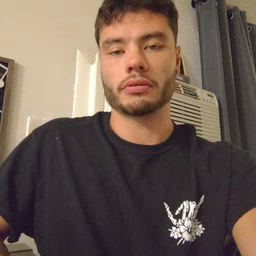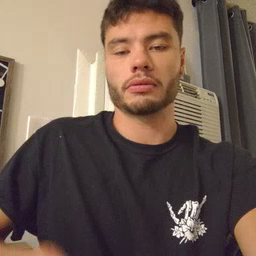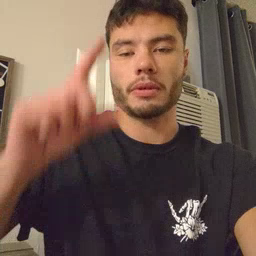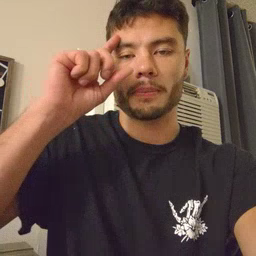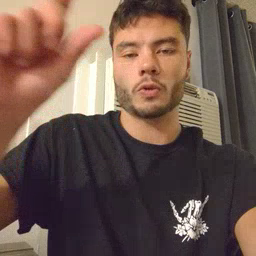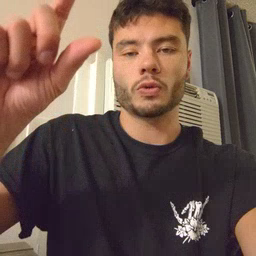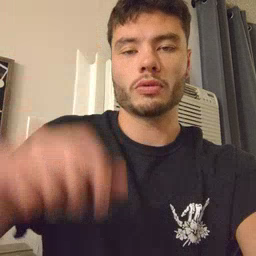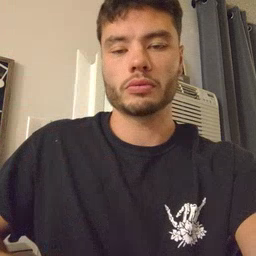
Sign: moon